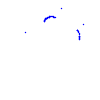
Particle: proton